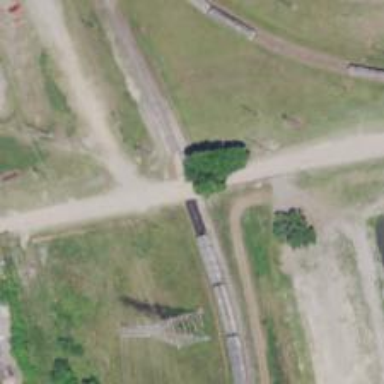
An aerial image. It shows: Railway track.